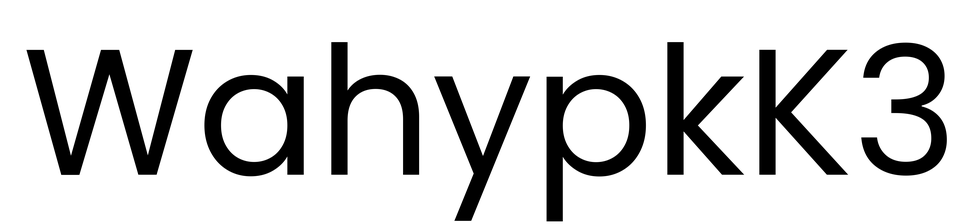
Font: Poppins-Regular